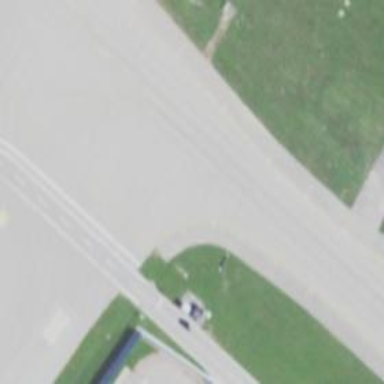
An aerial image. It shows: View of taxiway at the airport.